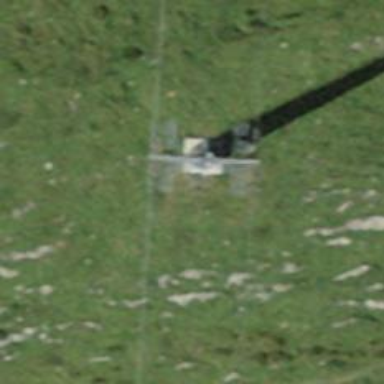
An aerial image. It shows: Pylon used for aerialway.